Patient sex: F
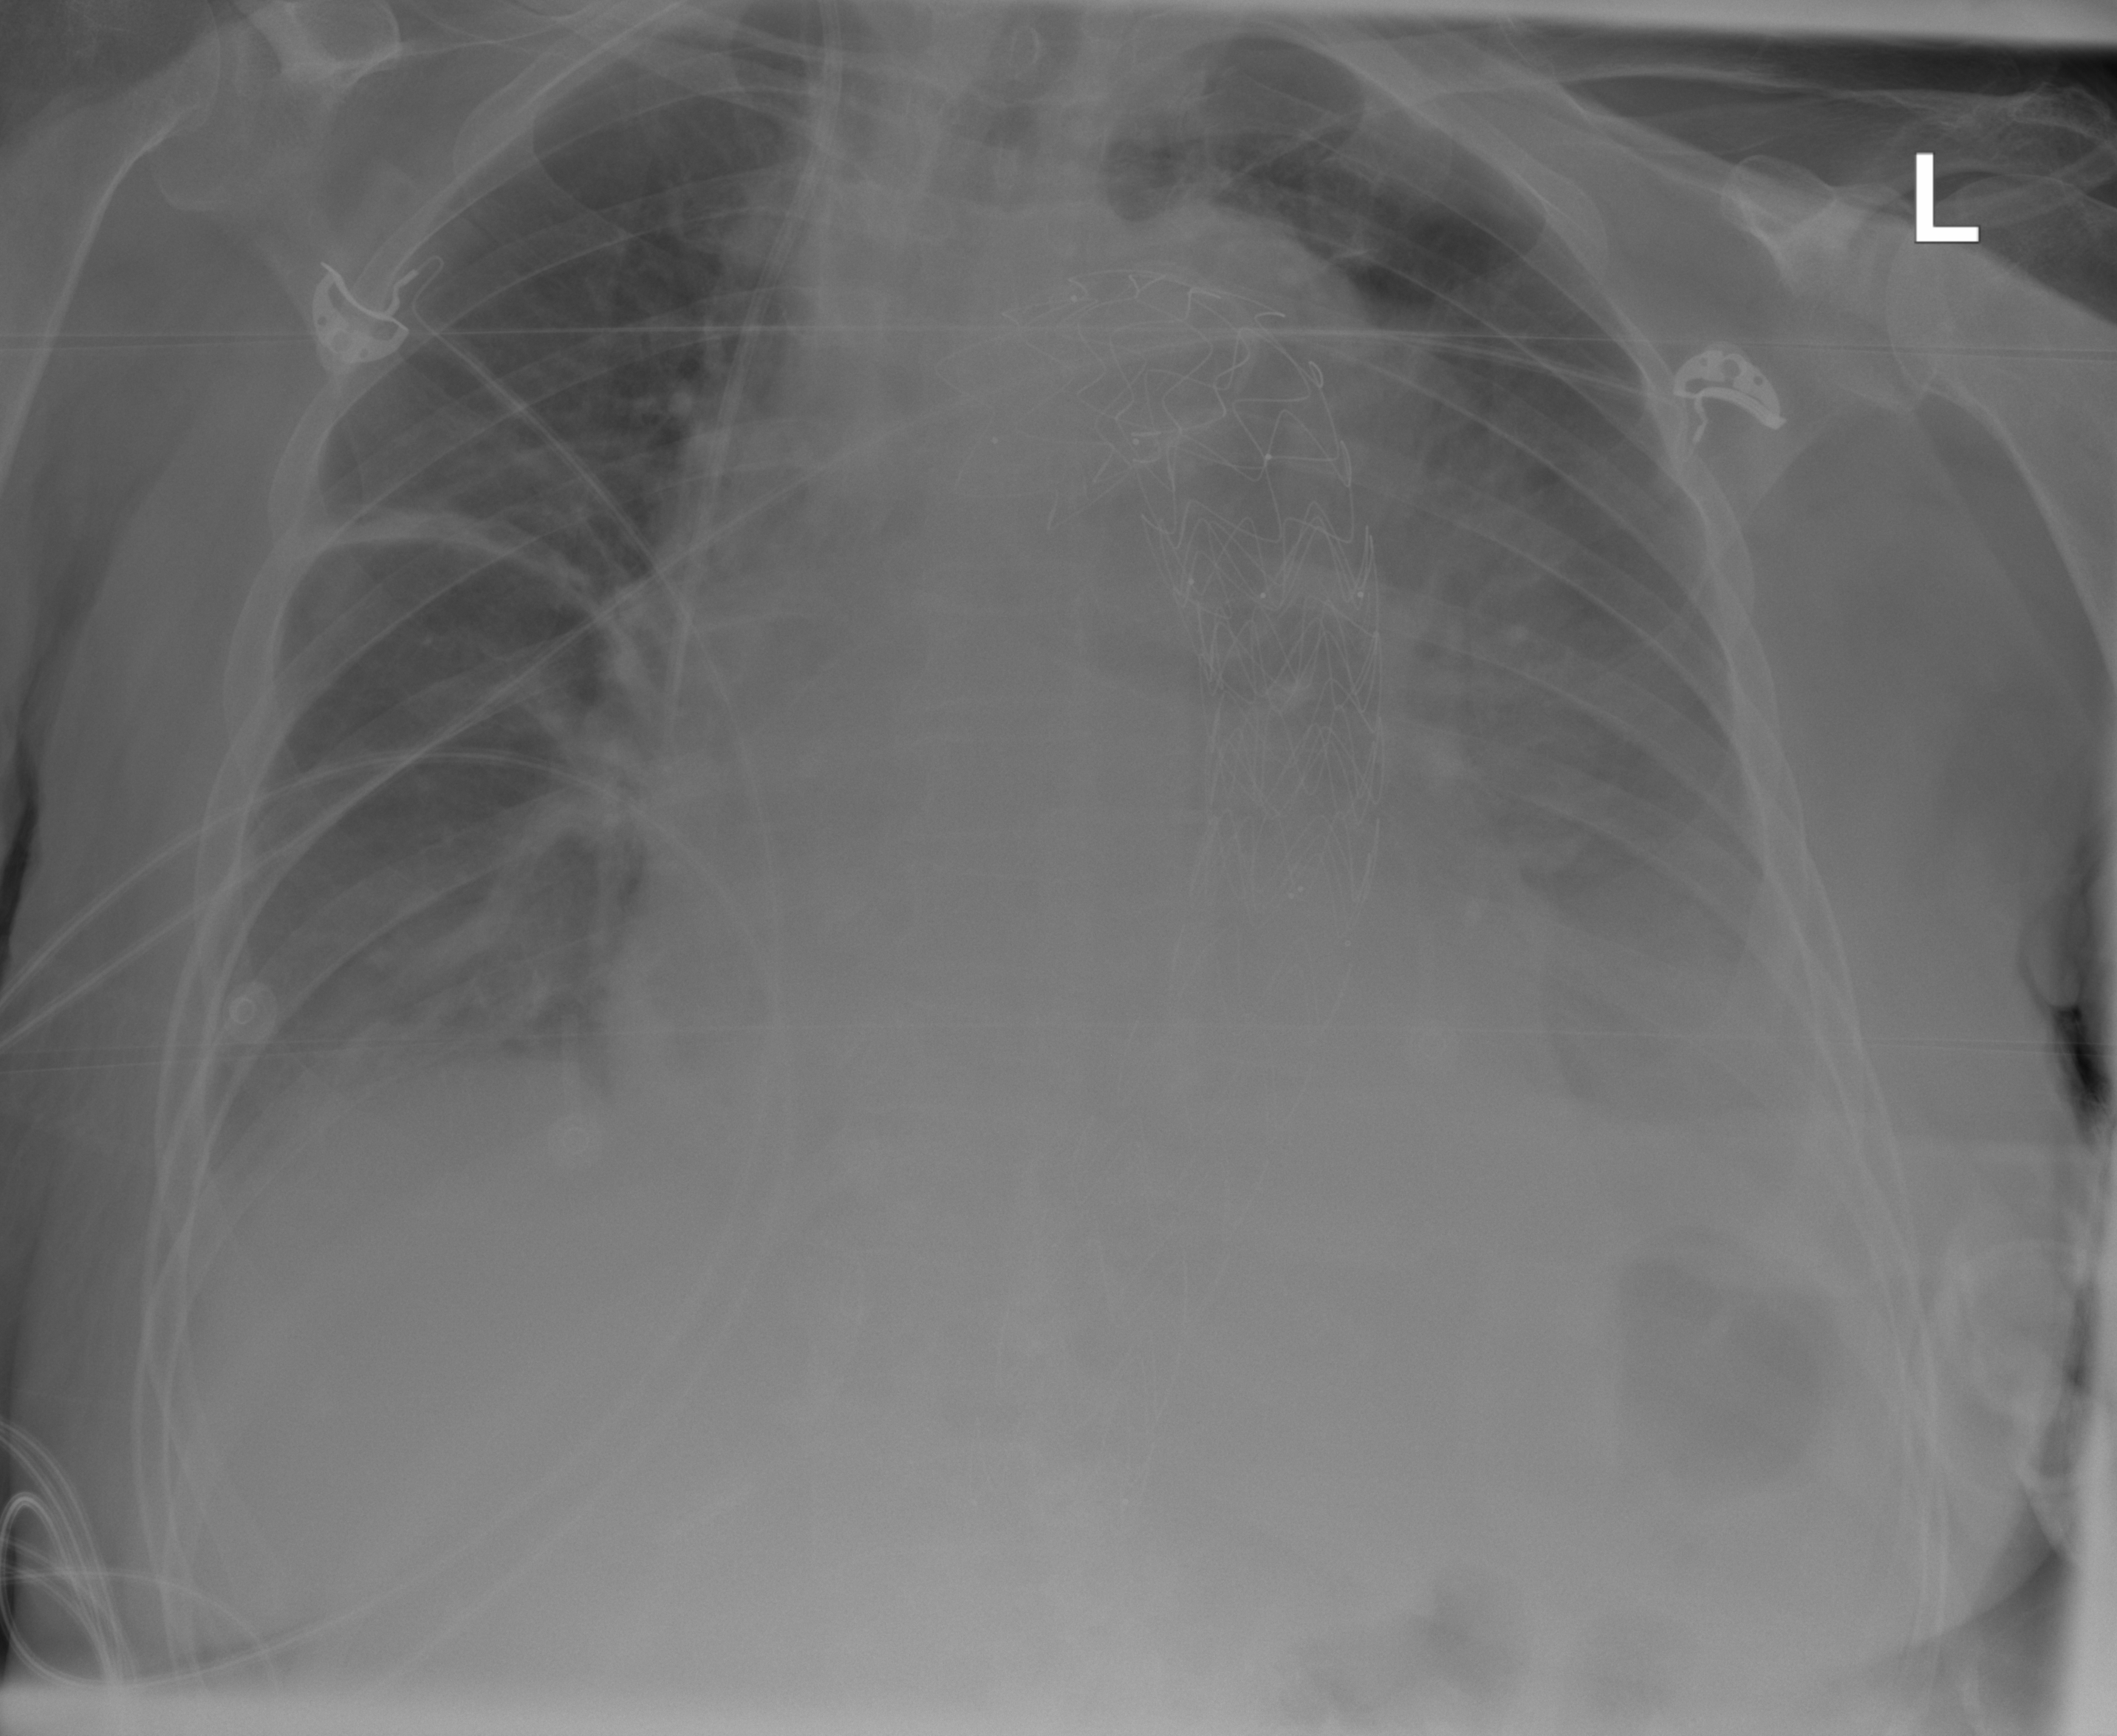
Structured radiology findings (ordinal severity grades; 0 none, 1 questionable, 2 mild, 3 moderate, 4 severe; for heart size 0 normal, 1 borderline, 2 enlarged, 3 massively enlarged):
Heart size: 2
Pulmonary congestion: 0
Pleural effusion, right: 2
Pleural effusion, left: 3
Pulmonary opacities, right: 0
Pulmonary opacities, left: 0
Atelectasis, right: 2
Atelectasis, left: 3